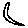
Label: moon